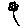
Label: flower